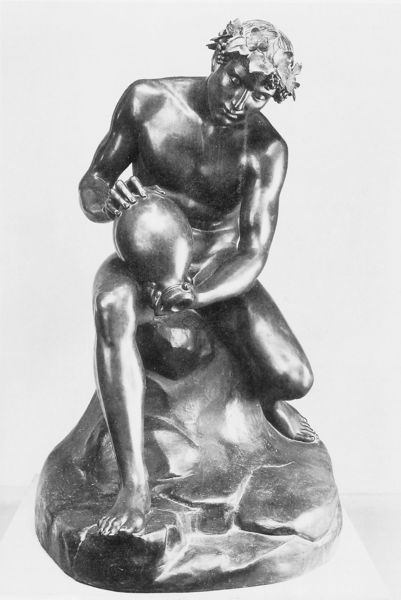
Titel: Bacchant, den Krug ausgießend
Künstler: Adolf von Hildebrand
Institution: Berlin, Staatliche Museen, Nationalgalerie
Schlagwörter: akt, blätter, felsen, kopf, laub, mann, nackt, nackter, wasser, sitzen, flasche, sockel, stein, figur, haare, sitzend, brunnen, krug, skulptur, statue, trauben, vase, fels, wein, muskeln, glanz, bronze, plastik, gefäß, kranz, lorbeer, lorbeerkranz, jüngling, weintrauben, bacchus, griechisch, griechenland, weinblätter, gießen, brunnenfigur, kraz, muskuös